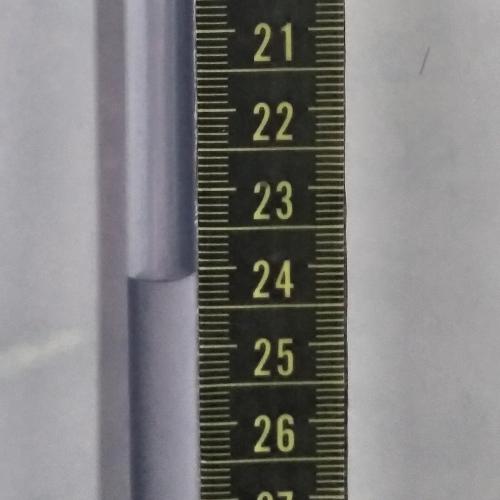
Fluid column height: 24.1 cm